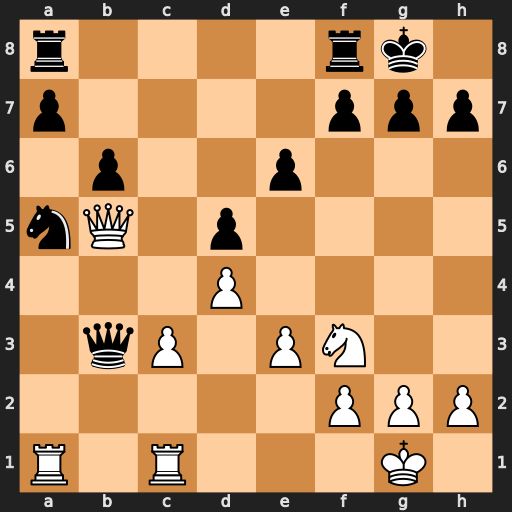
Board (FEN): r4rk1/p4ppp/1p2p3/nQ1p4/3P4/1qP1PN2/5PPP/R1R3K1
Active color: w
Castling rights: -
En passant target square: -
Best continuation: Rxa5 Qxb5 Rxb5